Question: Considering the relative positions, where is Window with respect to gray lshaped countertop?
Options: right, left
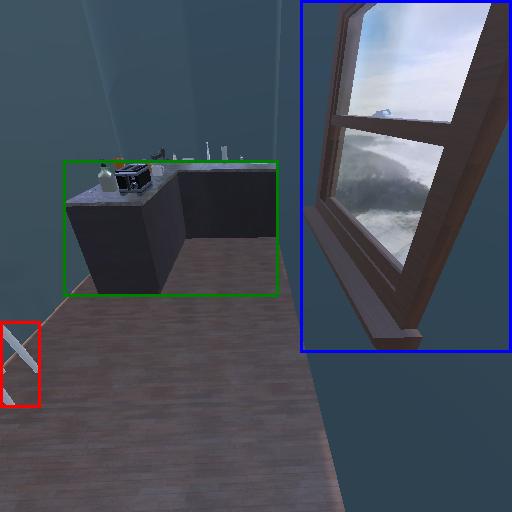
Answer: right